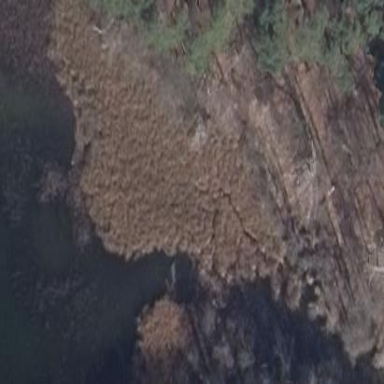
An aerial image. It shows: Reedbed in wetland area.